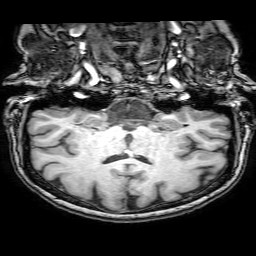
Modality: T1w
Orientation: sagittal
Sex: female
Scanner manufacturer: philips
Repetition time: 0.008099 s
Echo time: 0.0037 s